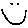
Label: smiley face